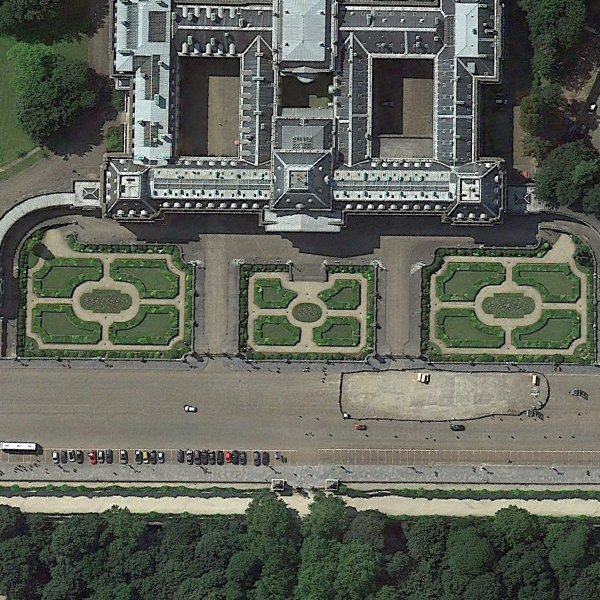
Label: Square